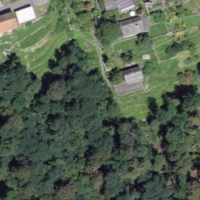
EUNIS habitat code: 41
Species observed at this site:
Erigeron karvinskianus